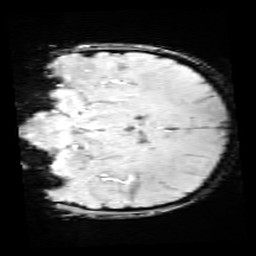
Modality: SWI
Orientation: coronal
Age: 11
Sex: female
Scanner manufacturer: siemens
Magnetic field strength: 3 T
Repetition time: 0.027 s
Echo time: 0.02 s